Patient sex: M
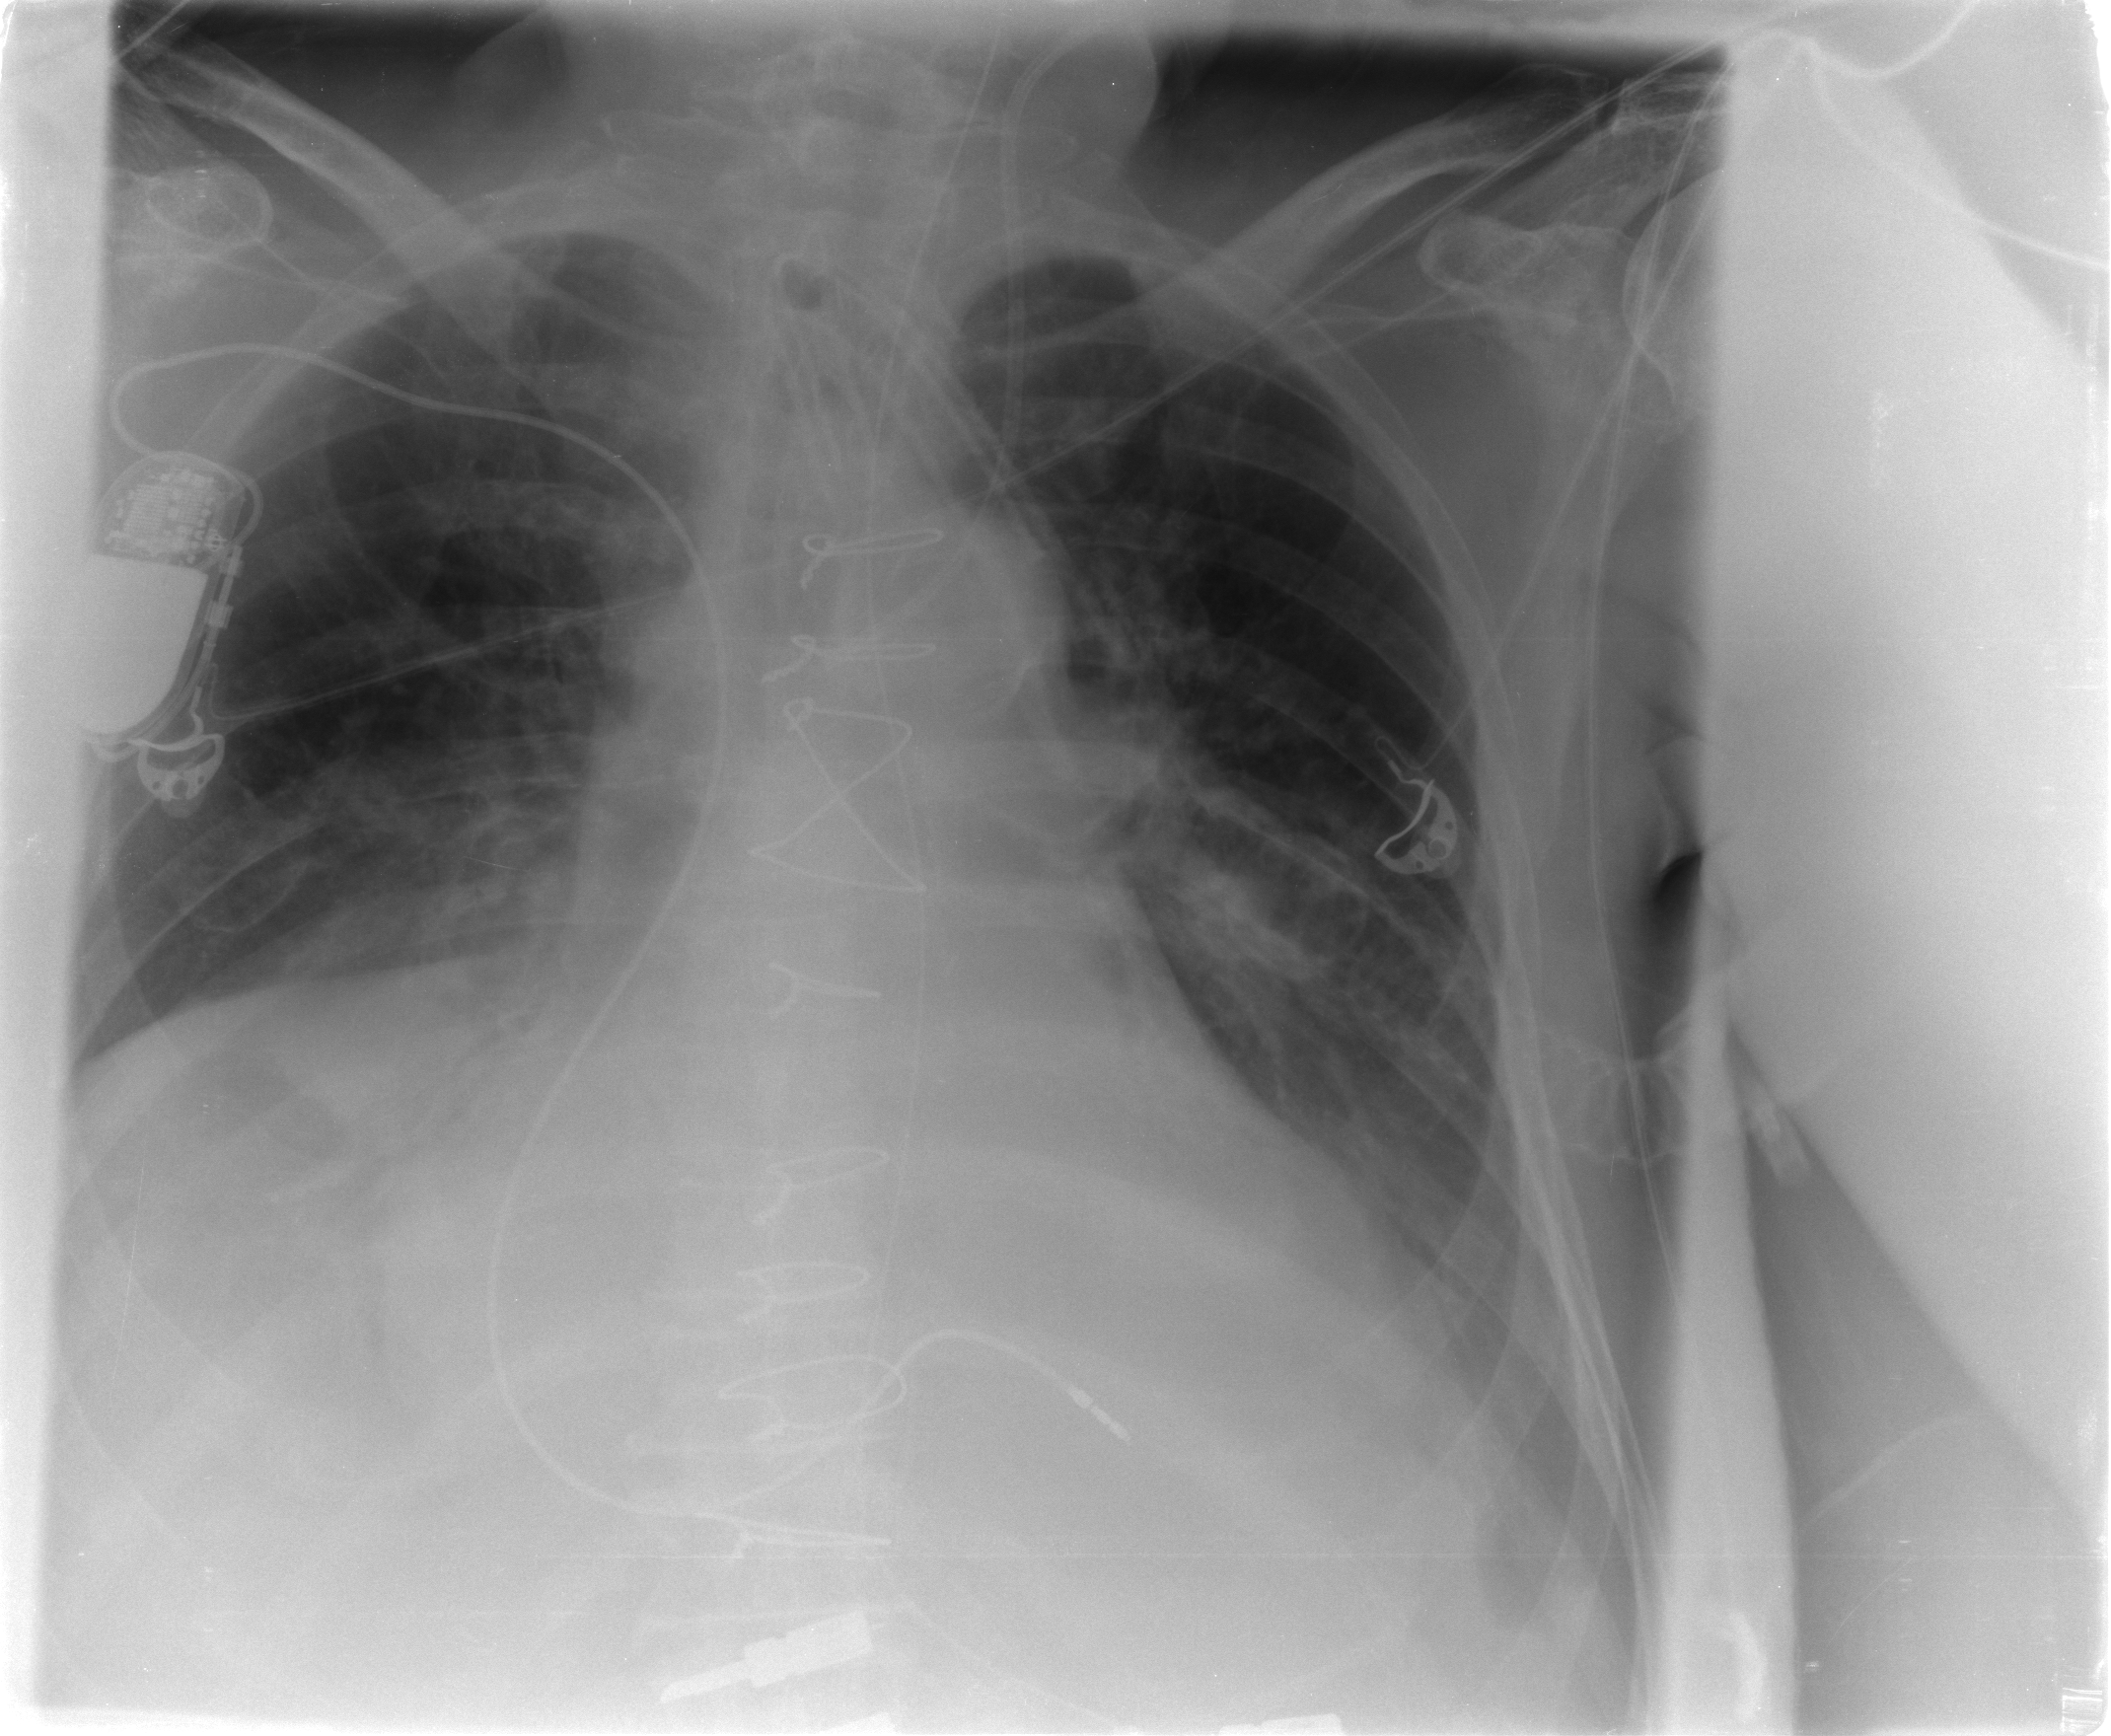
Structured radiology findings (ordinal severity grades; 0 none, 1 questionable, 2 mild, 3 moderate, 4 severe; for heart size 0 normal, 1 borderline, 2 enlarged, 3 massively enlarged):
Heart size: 2
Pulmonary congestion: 2
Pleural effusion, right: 2
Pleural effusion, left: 2
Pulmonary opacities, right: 0
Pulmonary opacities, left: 0
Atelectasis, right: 4
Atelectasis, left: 2